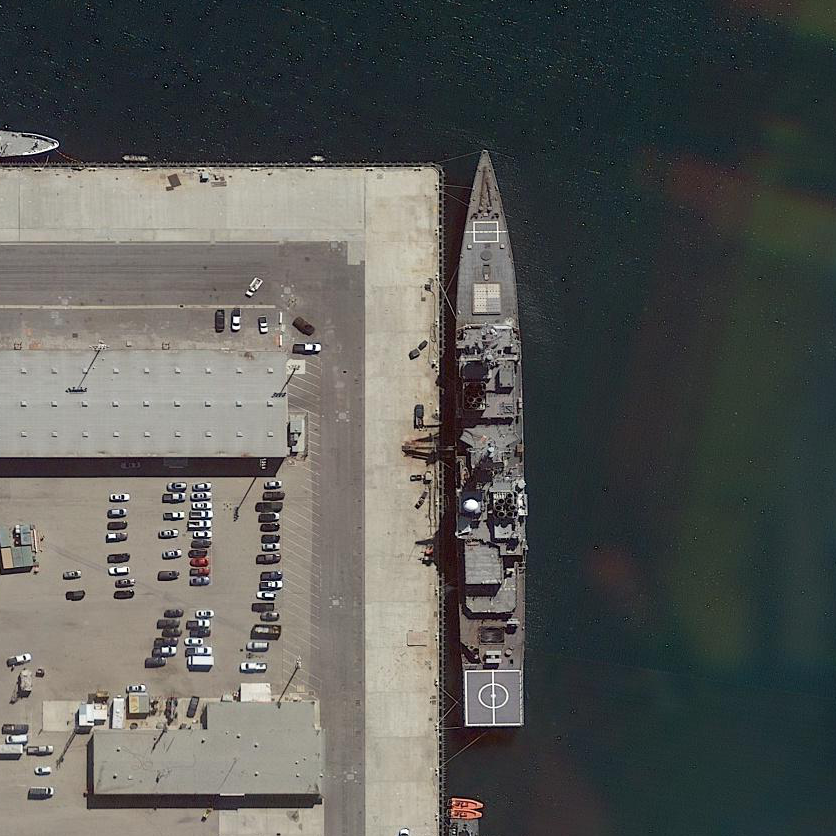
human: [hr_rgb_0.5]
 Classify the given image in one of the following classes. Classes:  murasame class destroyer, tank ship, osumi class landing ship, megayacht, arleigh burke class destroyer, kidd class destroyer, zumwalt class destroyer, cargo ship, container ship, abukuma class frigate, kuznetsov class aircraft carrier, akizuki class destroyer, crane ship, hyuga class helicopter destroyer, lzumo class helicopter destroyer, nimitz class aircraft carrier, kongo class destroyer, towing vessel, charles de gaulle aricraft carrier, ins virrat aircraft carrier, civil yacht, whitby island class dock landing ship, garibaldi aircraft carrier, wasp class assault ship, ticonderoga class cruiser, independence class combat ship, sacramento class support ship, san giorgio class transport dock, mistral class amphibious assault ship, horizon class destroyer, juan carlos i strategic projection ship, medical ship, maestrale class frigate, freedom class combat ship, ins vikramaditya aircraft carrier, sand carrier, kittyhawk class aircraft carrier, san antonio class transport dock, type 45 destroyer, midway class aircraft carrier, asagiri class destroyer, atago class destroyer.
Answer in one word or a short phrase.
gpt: Ticonderoga class cruiser